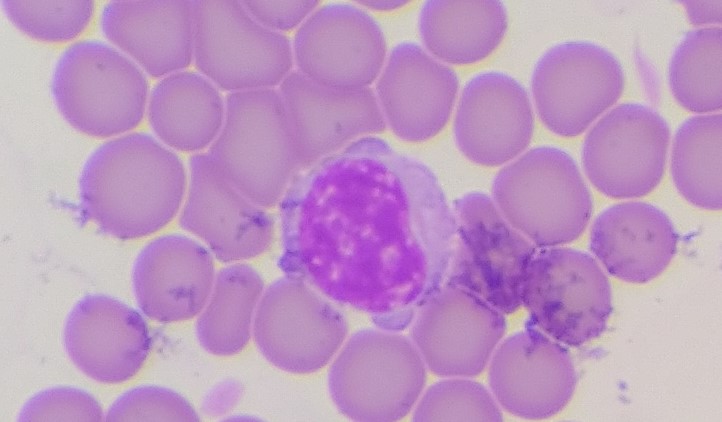
White blood cell type: Lymphocyte